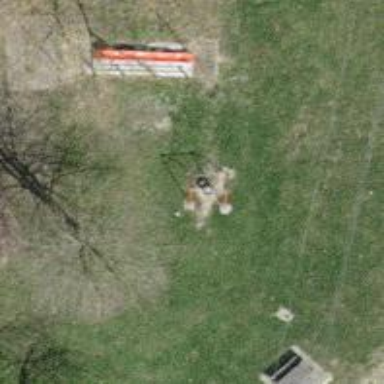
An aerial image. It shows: Playground with swings.